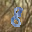
Label: 8